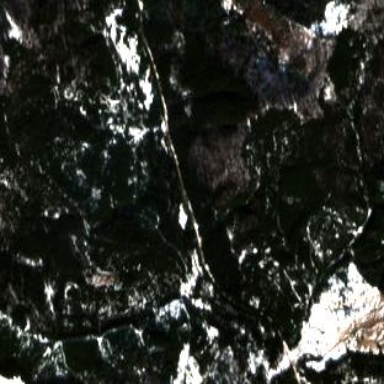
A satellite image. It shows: Coniferous forest area.